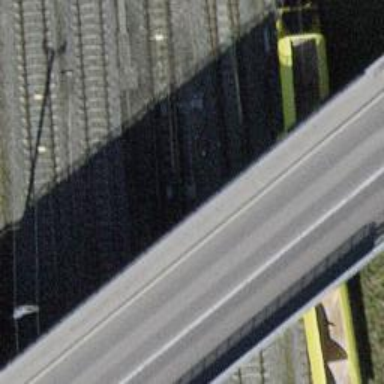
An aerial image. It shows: Single-track electrified railway siding with contact line for service.